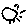
Label: sun